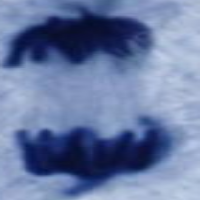
Label: anaphase